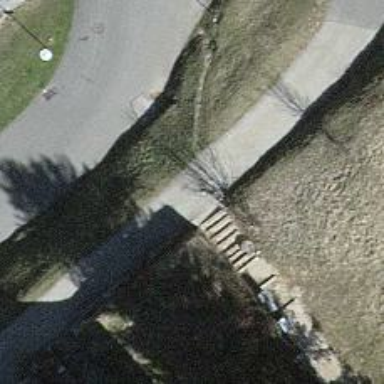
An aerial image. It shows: Set of steps on the road.